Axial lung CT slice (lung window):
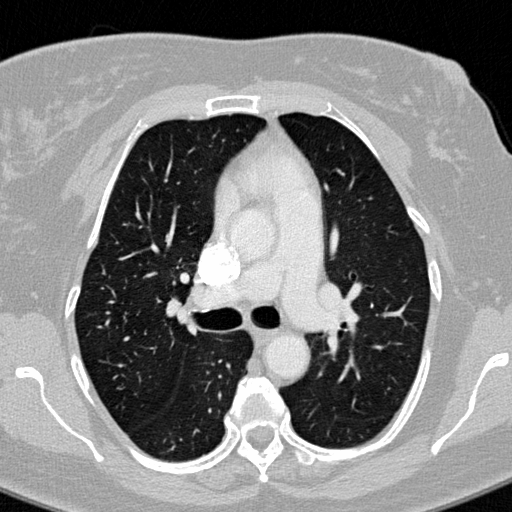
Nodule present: no